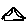
Label: circle